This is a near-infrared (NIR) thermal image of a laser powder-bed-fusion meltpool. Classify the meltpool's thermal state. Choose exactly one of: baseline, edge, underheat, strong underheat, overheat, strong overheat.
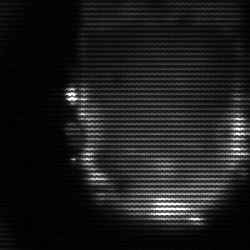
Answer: baseline